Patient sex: M
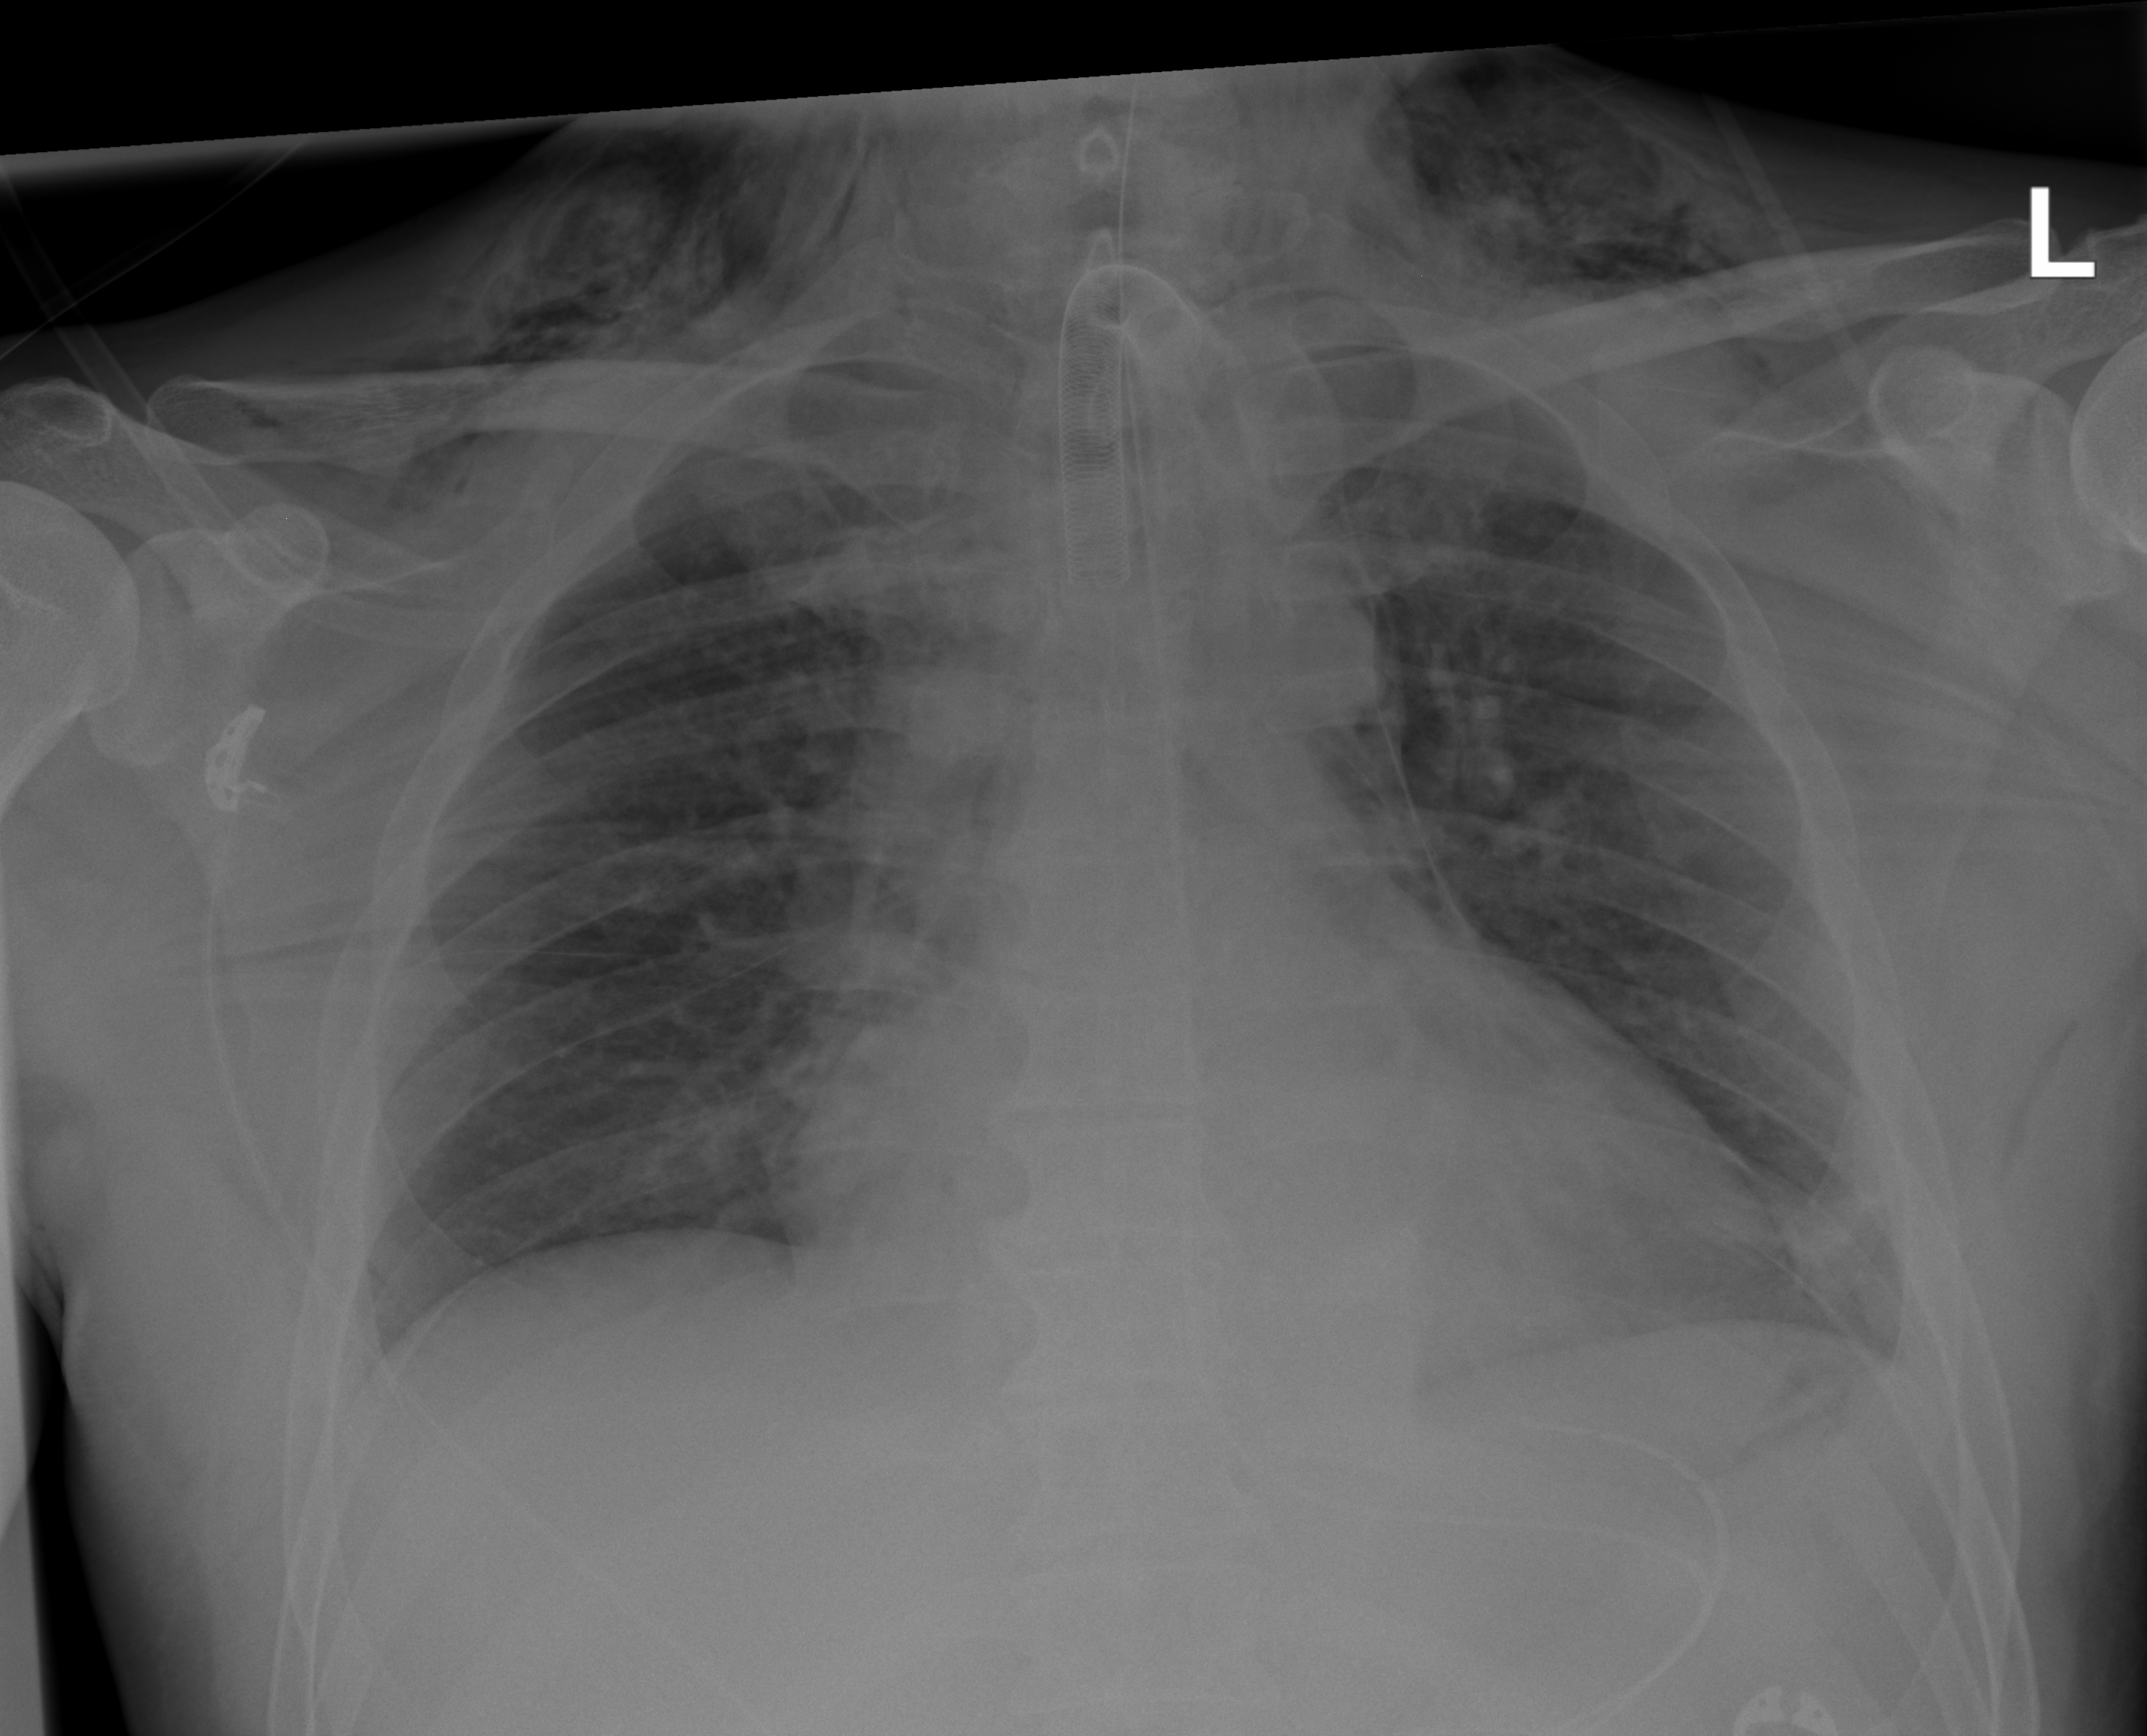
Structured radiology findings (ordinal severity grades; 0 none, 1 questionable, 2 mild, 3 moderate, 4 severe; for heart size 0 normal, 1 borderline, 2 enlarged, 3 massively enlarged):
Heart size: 2
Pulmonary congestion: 1
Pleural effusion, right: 0
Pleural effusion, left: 0
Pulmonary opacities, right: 0
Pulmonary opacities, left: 0
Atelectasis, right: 0
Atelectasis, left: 2